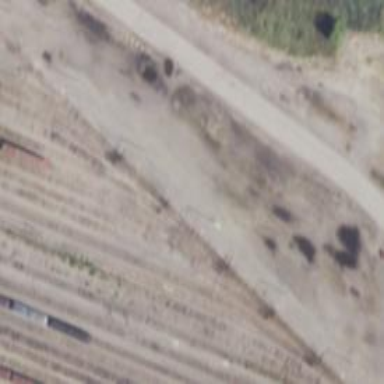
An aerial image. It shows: Railway yard in service.